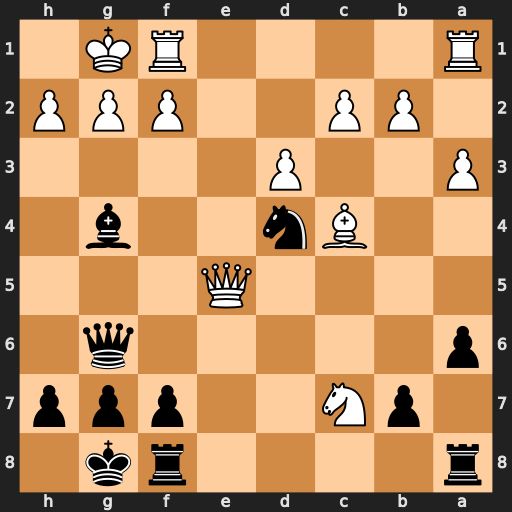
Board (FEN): r4rk1/1pN2ppp/p5q1/4Q3/2Bn2b1/P2P4/1PP2PPP/R4RK1
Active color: b
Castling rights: -
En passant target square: -
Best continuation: Bf3 Qg3 Ne2+ Kh1 Nxg3+